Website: crate-barrel
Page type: billing-address
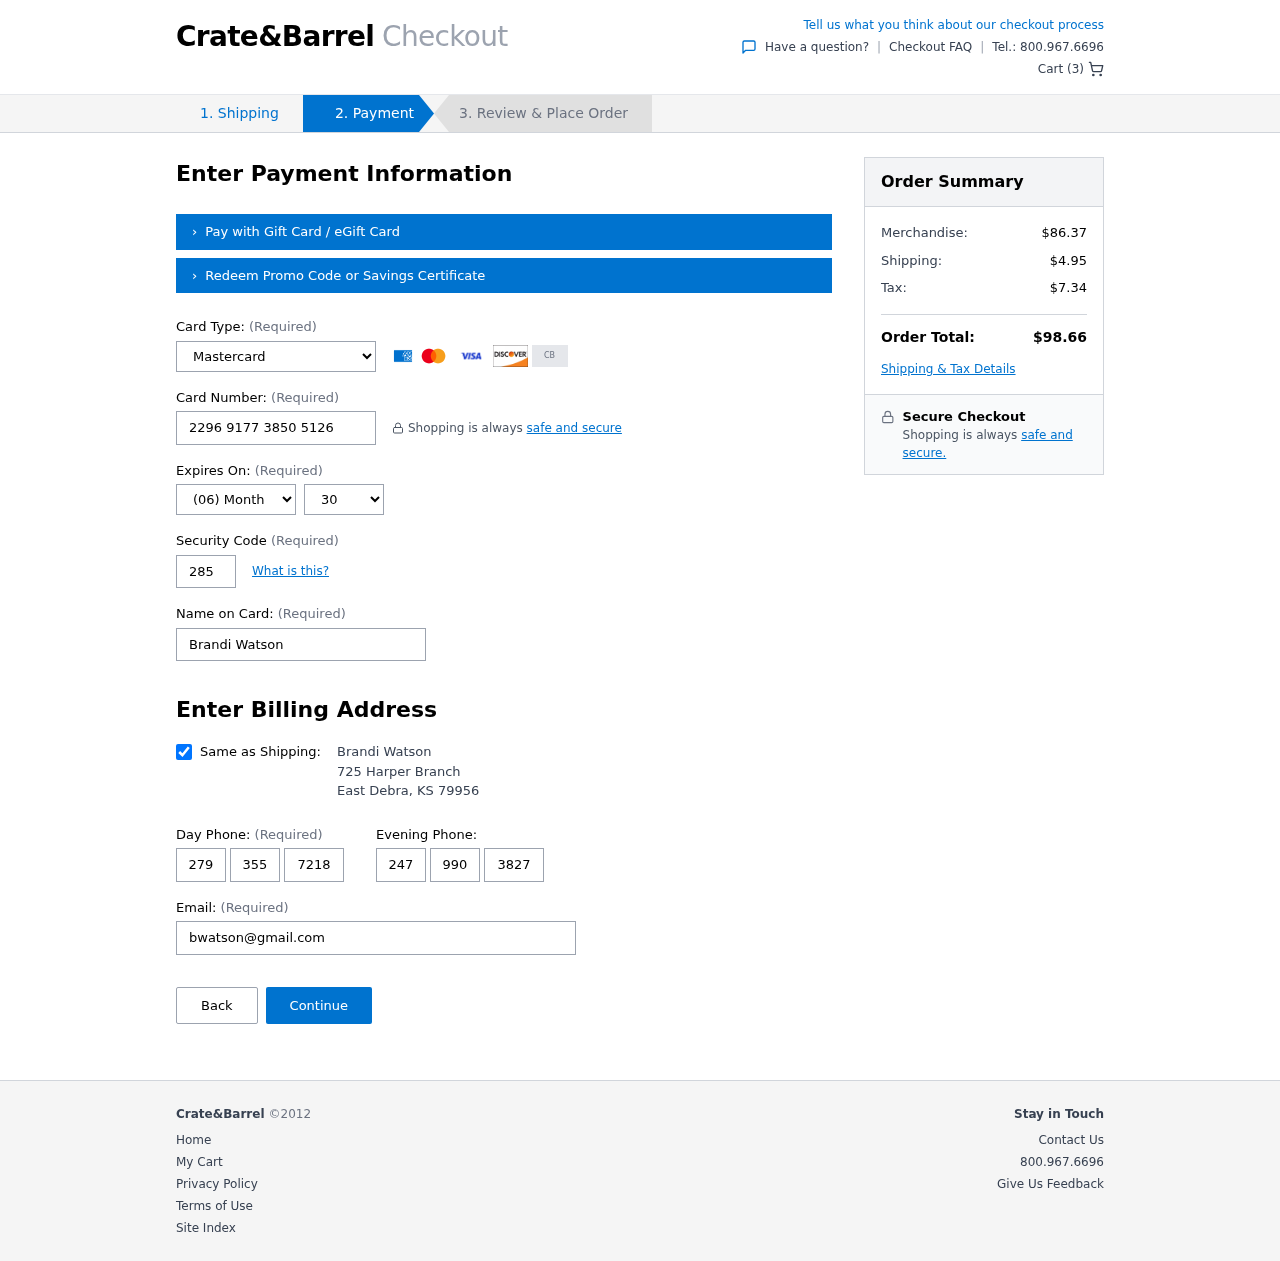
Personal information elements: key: PII_CARD_CVV
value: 285
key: PII_CARD_EXPIRY_MONTH
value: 06
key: PII_CARD_EXPIRY_YEAR
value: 30
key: PII_CARD_NUMBER
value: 2296 9177 3850 5126
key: PII_CARD_TYPE
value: Mastercard
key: PII_CITY
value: East Debra
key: PII_EMAIL
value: bwatson@gmail.com
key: PII_FULLNAME
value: Brandi Watson
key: PII_PHONE_ALT_AREA
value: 247
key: PII_PHONE_ALT_PREFIX
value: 990
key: PII_PHONE_ALT_SUFFIX
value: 3827
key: PII_PHONE_AREA
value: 279
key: PII_PHONE_PREFIX
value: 355
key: PII_PHONE_SUFFIX
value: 7218
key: PII_POSTCODE
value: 79956
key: PII_STATE_ABBR
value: KS
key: PII_STREET
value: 725 Harper Branch
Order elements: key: ORDER_NUM_ITEMS
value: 3
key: ORDER_SUBTOTAL
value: $86.37
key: ORDER_SHIPPING_COST
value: $4.95
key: ORDER_TAX
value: $7.34
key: ORDER_TOTAL
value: $98.66